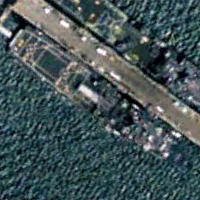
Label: combat